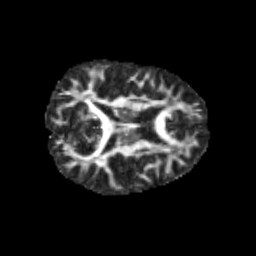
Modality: FA
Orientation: axial
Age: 13
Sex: male
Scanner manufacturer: siemens
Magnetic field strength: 3 T
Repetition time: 3.8 s
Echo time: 0.07 s